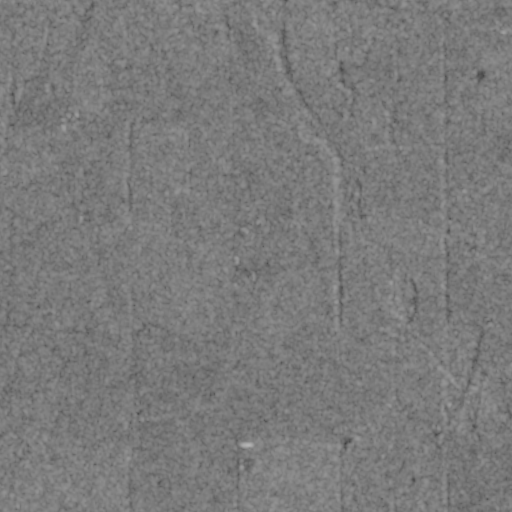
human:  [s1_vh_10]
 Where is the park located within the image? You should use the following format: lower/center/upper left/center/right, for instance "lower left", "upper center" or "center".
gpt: The park is located in the upper left of the image.
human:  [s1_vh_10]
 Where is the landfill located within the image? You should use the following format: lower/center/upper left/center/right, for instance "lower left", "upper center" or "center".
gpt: There is no landfill in the image.

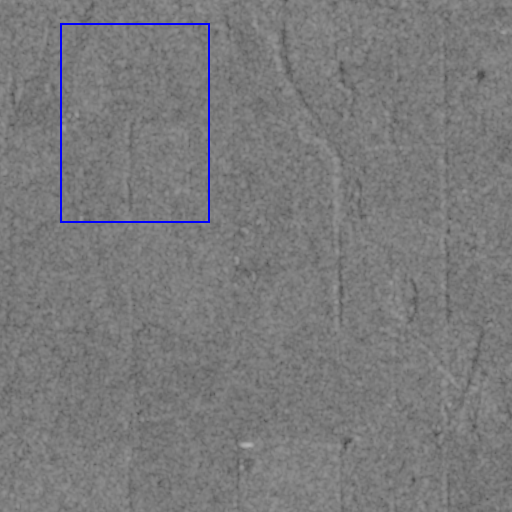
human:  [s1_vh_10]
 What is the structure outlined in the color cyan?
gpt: There is no cyan outline.
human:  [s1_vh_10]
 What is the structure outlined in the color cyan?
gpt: There is no structure outlined in cyan.